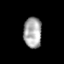
Tissue: prostate
Cell type: T cells
Senescence score: 0.3546
Nuclear area (px): 545
Mean DAPI intensity: 168.426